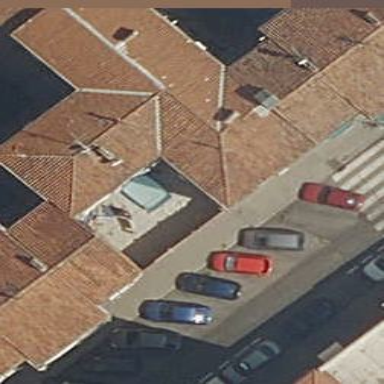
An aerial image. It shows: Hipped-roof building with apartments.